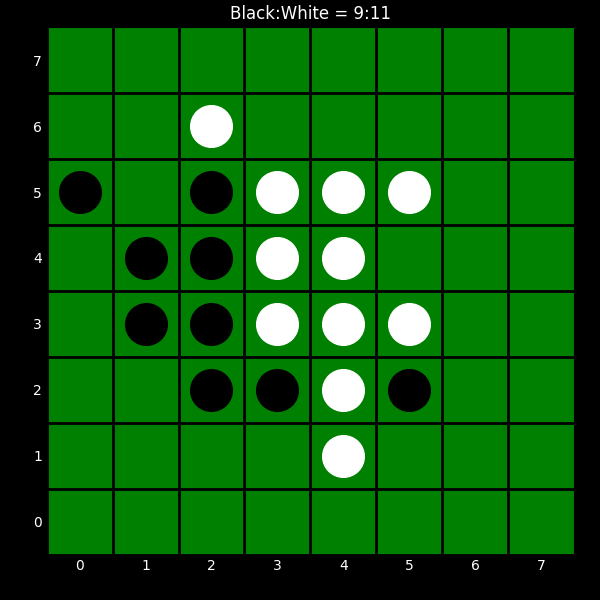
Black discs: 9
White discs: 11